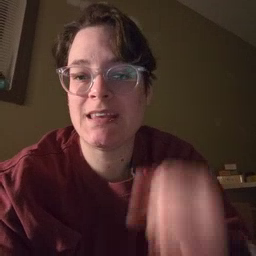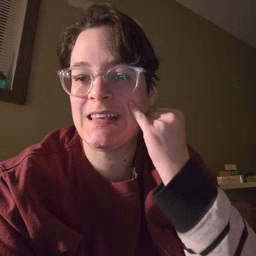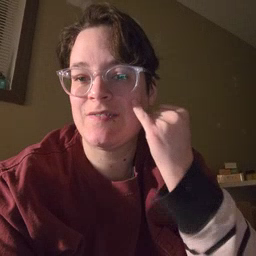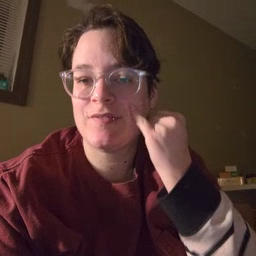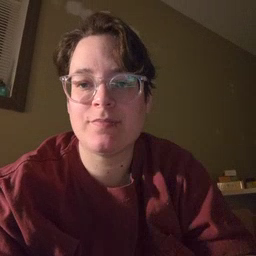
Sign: if